Interaction volume radius: 5 \u00c5
Interaction volume height: 20 \u00c5
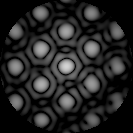
Disorder parameter: 0.1471